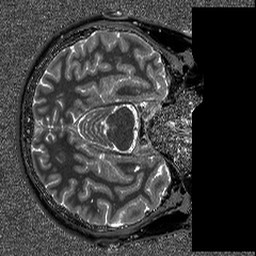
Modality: T1map
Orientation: axial
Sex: male